You are looking at the unprocessed time series of a bearing vibration snapshot. Determine the bearing's health state. Answer with exactly one of: normal, inner_race, outer_race, ball.
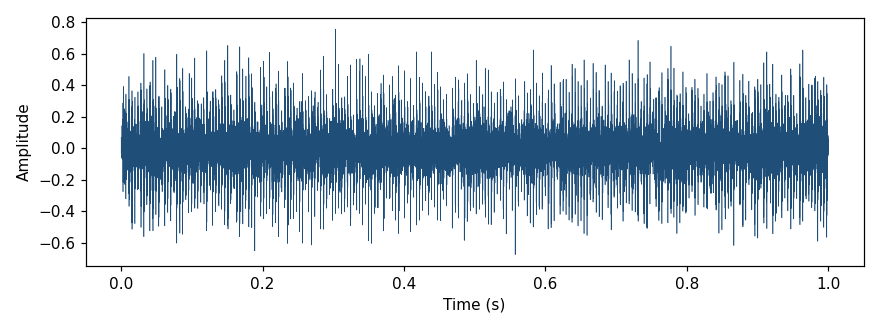
Answer: outer_race